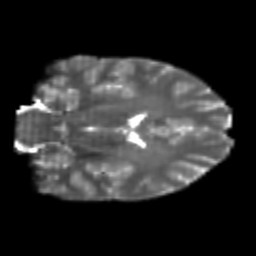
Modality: T2w
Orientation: coronal
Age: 24
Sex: male
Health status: healthy
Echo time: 0.074 s